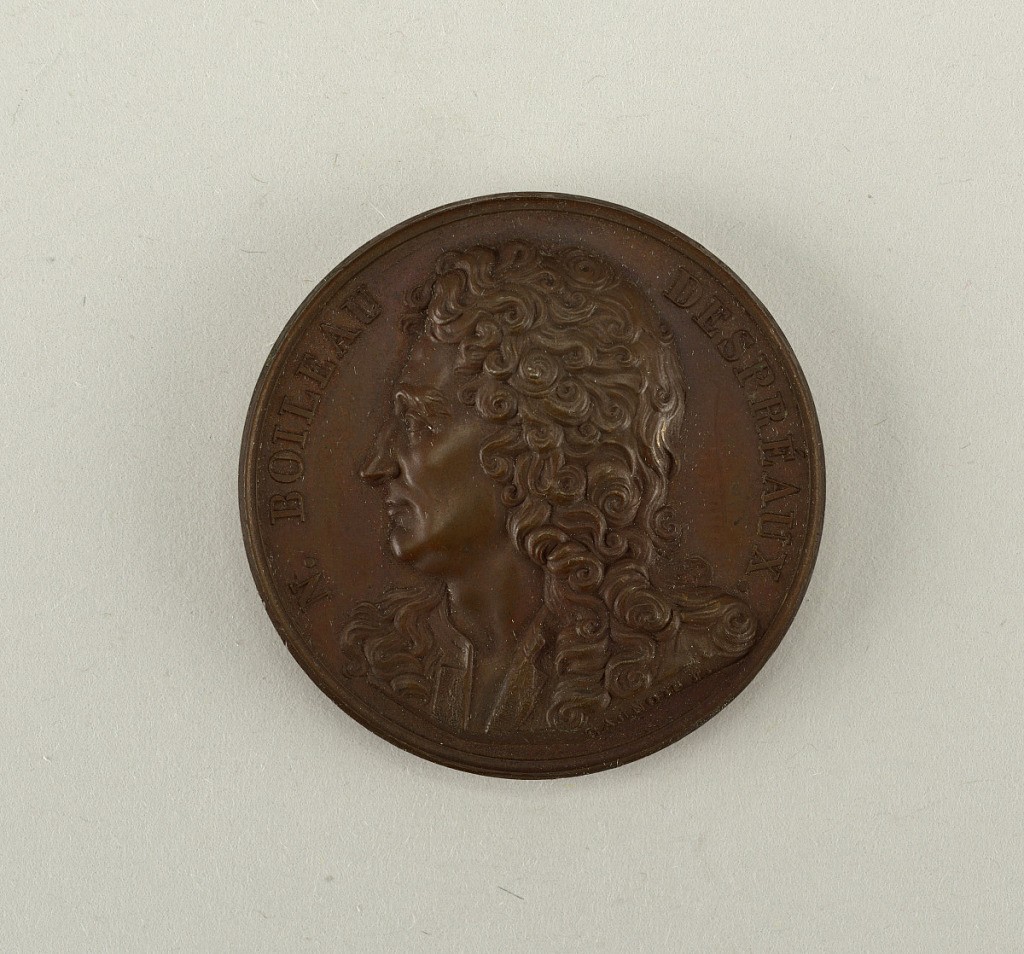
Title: Galerie métallique des grands hommes français (Great Men of France)
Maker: François Augustin Caunnois, French, 1787 - 1859
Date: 1817
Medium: Cast bronze
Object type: Medal
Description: Bust of Nicolas Boileau-Despréaux (1636 - 1711).